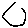
Label: hexagon